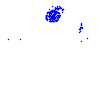
Particle: pion